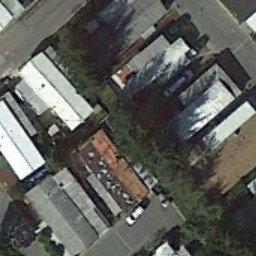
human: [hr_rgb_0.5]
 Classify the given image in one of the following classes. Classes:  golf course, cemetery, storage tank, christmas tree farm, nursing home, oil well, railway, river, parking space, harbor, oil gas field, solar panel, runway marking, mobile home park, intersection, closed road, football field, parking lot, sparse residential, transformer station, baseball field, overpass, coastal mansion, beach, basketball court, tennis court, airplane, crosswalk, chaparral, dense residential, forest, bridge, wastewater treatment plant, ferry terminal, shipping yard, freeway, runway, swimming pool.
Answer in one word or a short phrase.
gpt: mobile home park